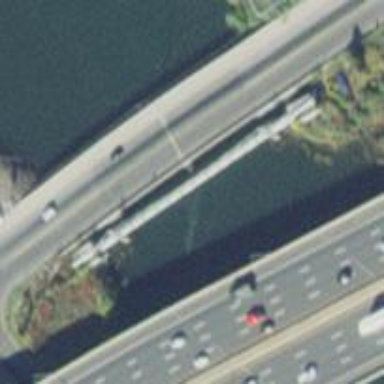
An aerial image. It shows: Man-made bridge.